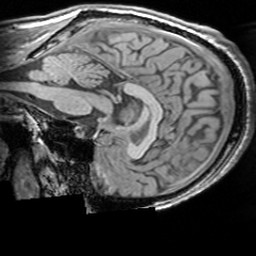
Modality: T1w
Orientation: sagittal
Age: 25
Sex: male
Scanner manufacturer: siemens
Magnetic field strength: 3 T
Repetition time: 1.63 s
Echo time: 0.00311 s